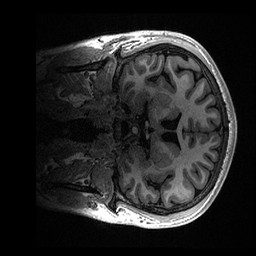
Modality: T1w
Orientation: coronal
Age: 18
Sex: male
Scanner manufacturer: ge
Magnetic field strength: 3 T
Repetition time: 0.006952 s
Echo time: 0.00292 s